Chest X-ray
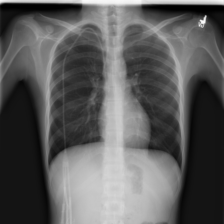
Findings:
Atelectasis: negative
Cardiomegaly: negative
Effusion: negative
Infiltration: negative
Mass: negative
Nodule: negative
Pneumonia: negative
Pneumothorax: negative
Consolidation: negative
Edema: negative
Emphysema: negative
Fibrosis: negative
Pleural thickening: negative
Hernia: negative